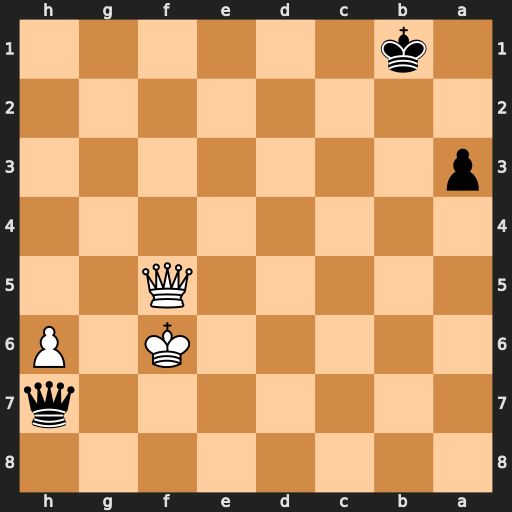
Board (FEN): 8/7q/5K1P/5Q2/8/p7/8/1k6
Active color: b
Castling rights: -
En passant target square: -
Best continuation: Qxf5+ Kxf5 a2 h7 a1=Q